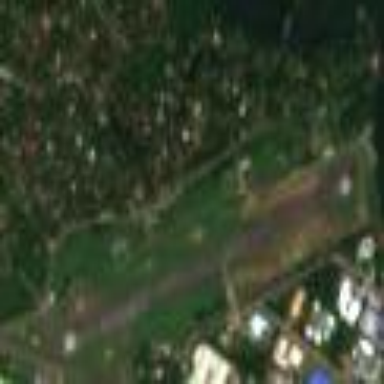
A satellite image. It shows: Aerodrome with pitch and putt golf course.